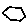
Label: hexagon